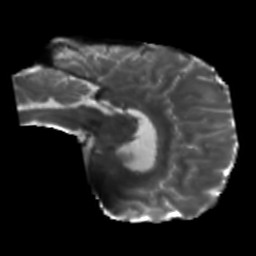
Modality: T2w
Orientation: sagittal
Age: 46
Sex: male
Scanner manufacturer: siemens
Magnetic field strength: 3 T
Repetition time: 5.25 s
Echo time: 0.08 s